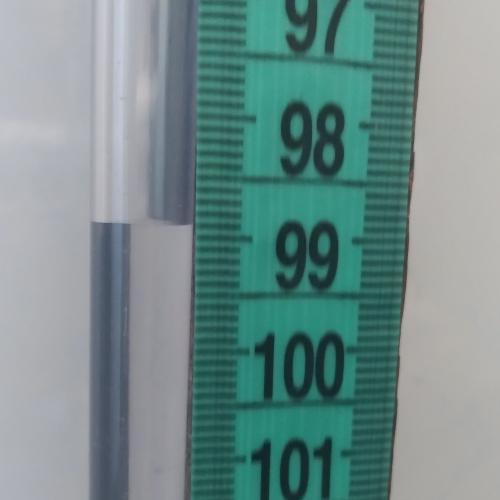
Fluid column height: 98.9 cm